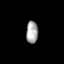
Tissue: prostate
Cell type: T cells
Senescence score: 0.7351
Nuclear area (px): 259
Mean DAPI intensity: 166.849